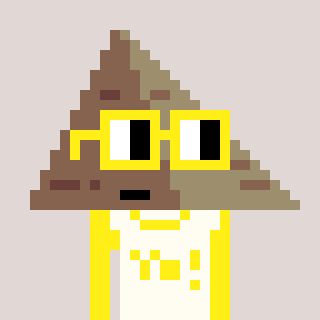
a pixel art character with square yellow glasses, a pyramid-shaped head and a grayscale-colored body on a warm background